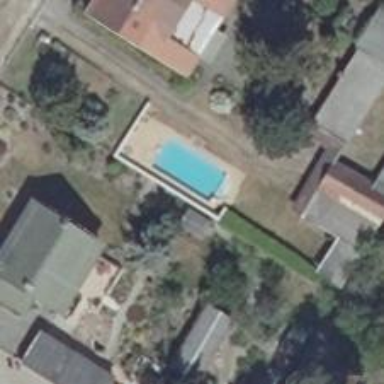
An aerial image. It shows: Swimming pool located in leisure land.